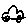
Label: car